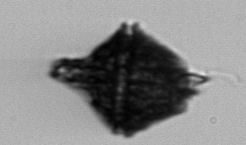
Label: Gonyaulax